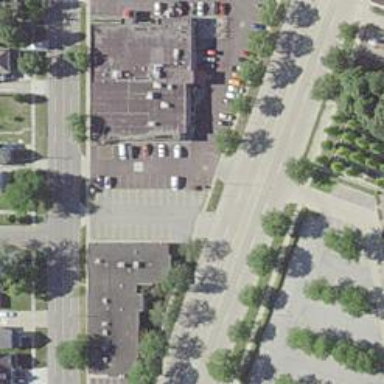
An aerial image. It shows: Secondary road with separate sidewalks.